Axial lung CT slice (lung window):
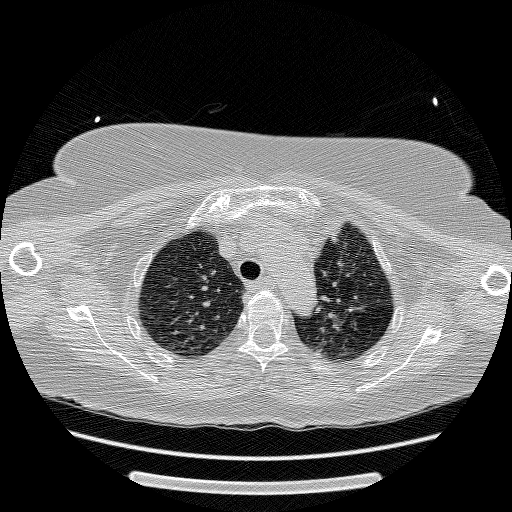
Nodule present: no